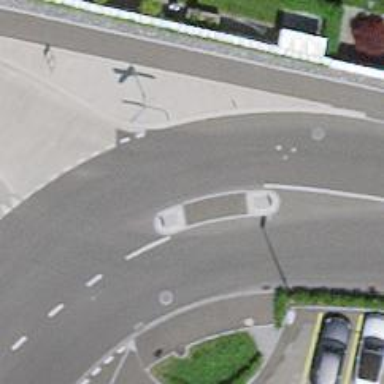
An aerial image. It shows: Unmarked crossing with pedestrian island.